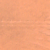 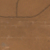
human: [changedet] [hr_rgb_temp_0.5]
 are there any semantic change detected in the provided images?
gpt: Two linked roads were created in the desert.